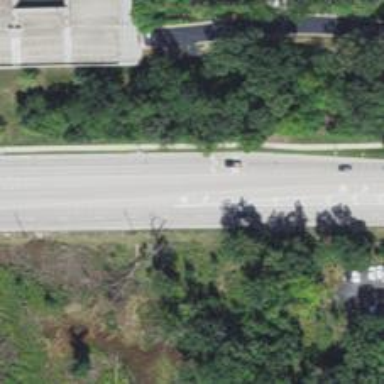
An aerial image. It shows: Secondary road.